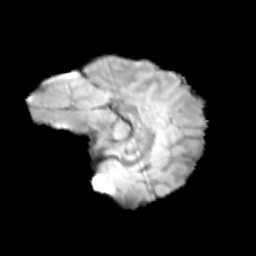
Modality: T2w
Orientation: sagittal
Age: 12
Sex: male
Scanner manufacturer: siemens
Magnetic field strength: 3 T
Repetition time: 3.8 s
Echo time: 0.07 s